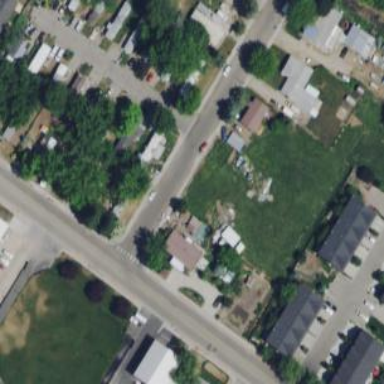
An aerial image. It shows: Residential area known as trailer park.